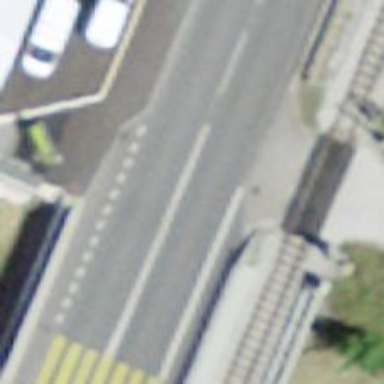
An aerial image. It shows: Secondary road crossing bridge.